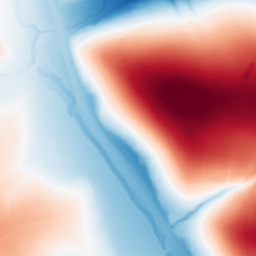
Category: trend_removal
Decomposition family: polynomial_high
Decomposition parameters: degree: 5
Upsampling method: fft_zeropad
Upsampling parameters: scale: 2
Upsampling scale: 2